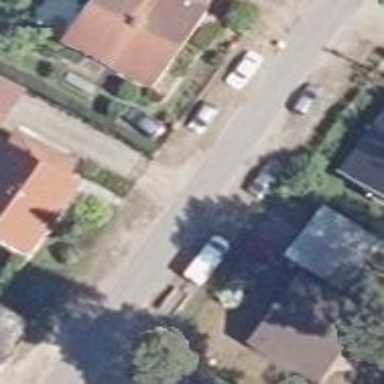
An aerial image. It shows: Asphalt road in residential area.